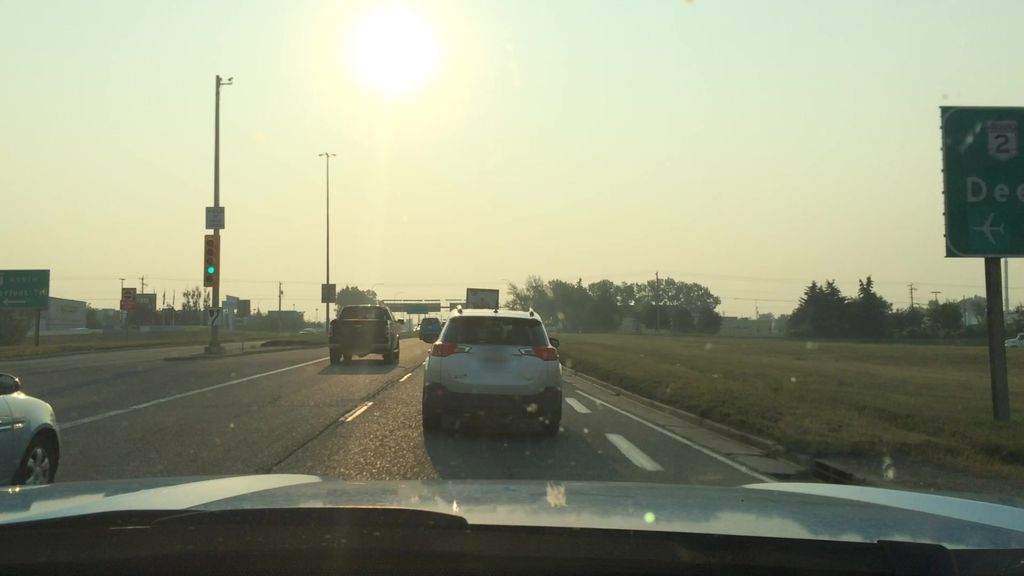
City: calgary